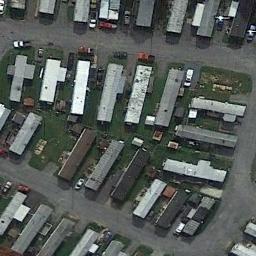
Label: mobile_home_park